Interaction volume radius: 5 \u00c5
Interaction volume height: 20 \u00c5
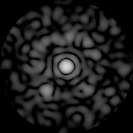
Disorder parameter: 0.8144